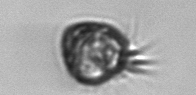
Label: Ciliophora